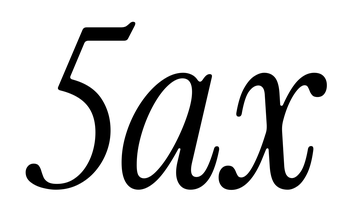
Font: InstrumentSerif-Italic